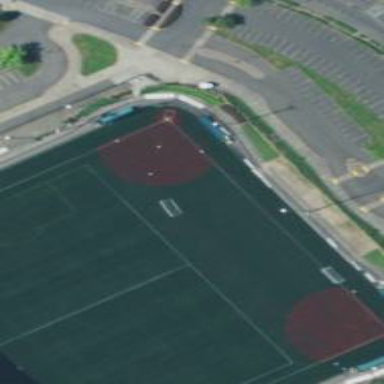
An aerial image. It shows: Baseball pitch for leisure and sports activities.